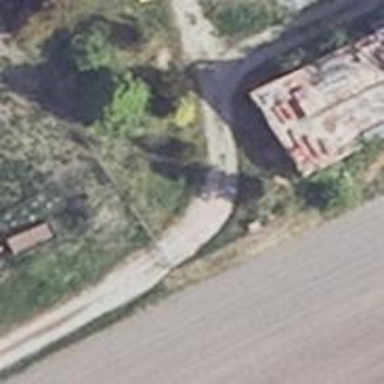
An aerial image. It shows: Driveway with service road made of grade2 tracktype.